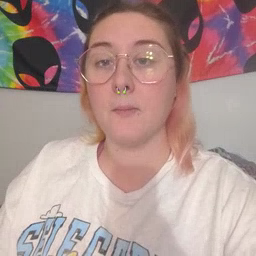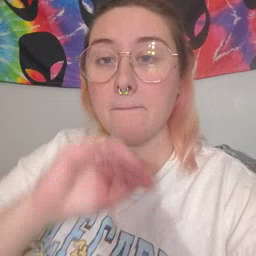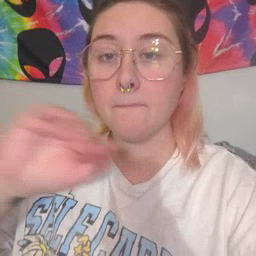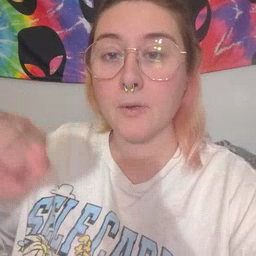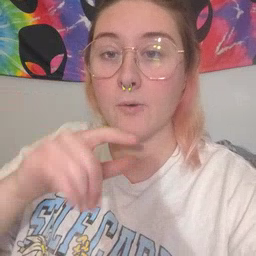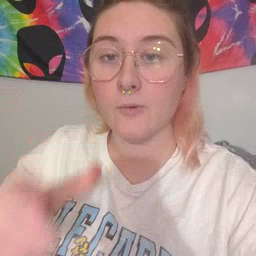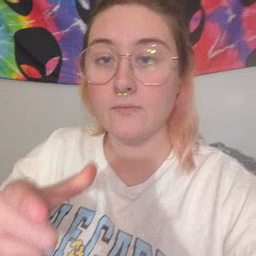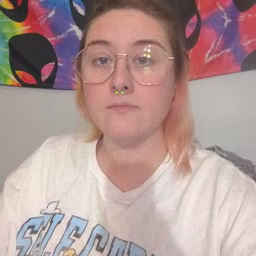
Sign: pool